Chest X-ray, AP view. Patient: 34 years old, sex F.
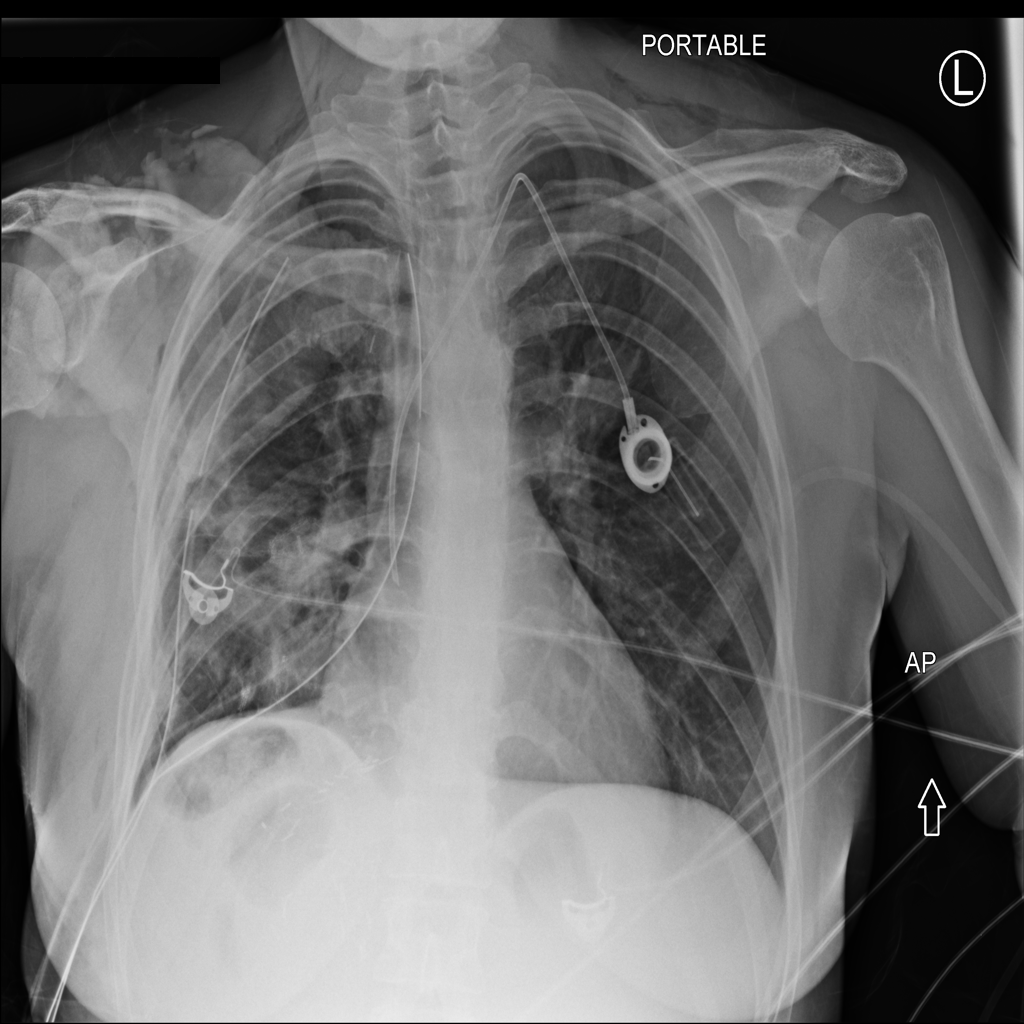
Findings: Emphysema